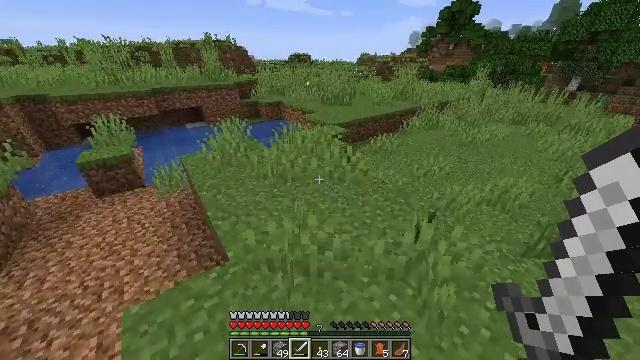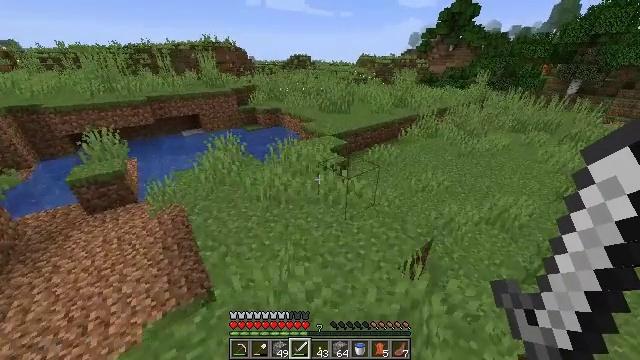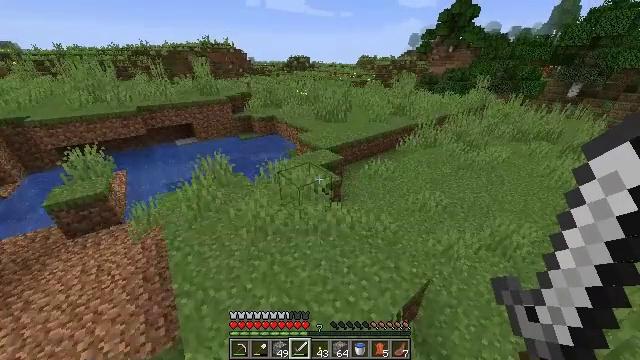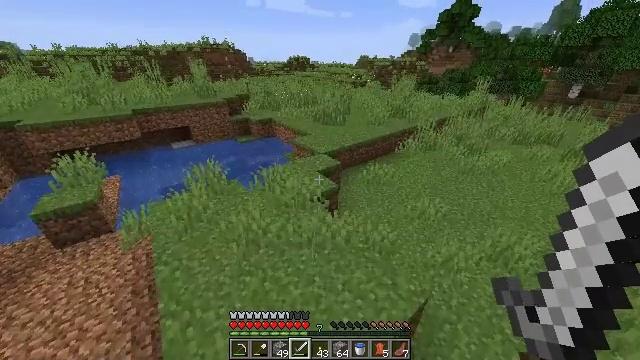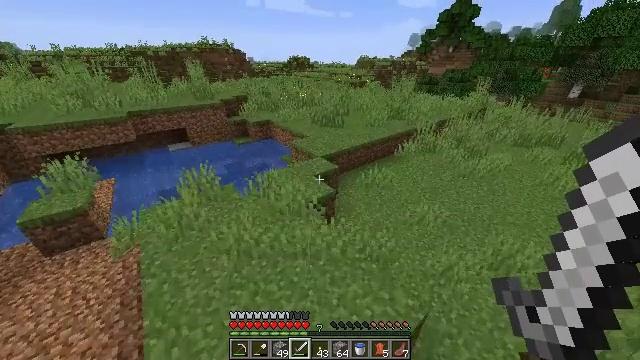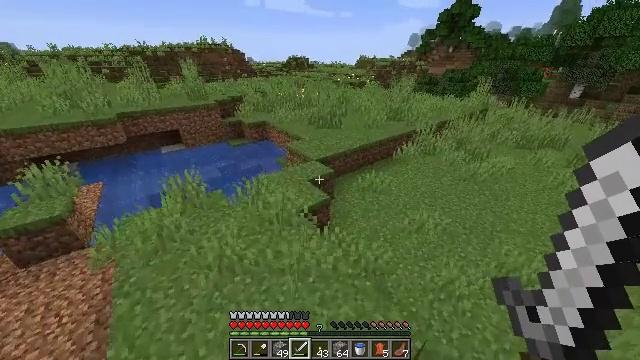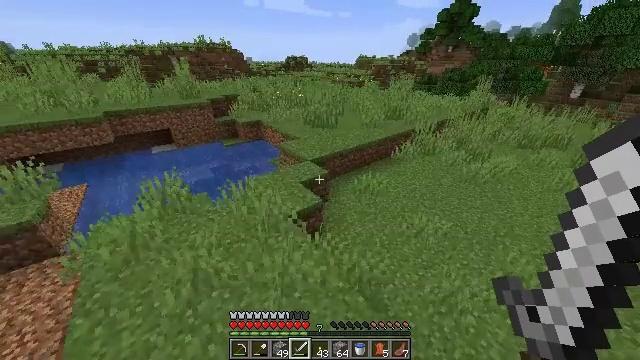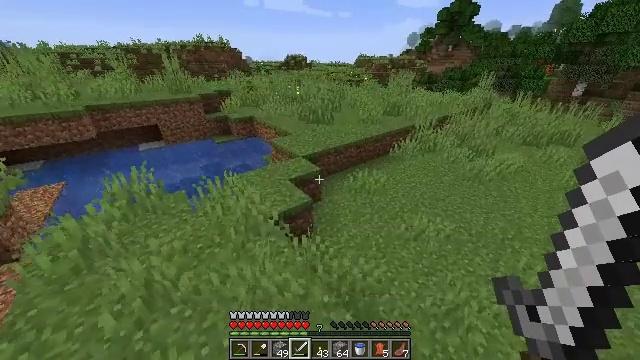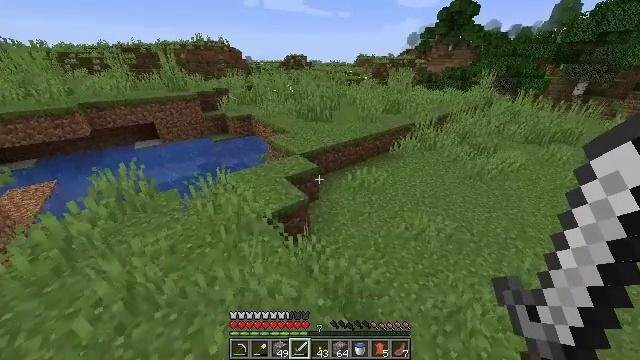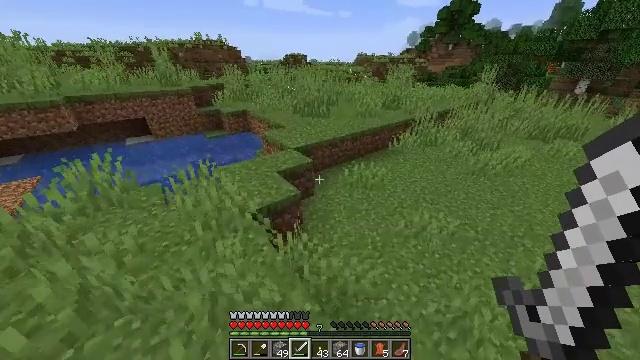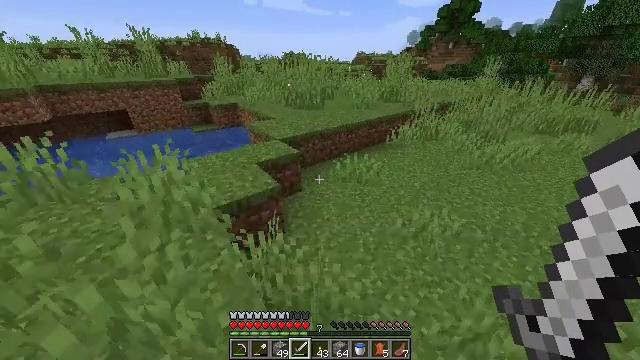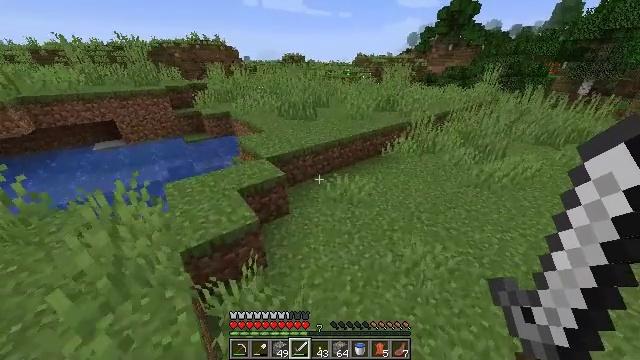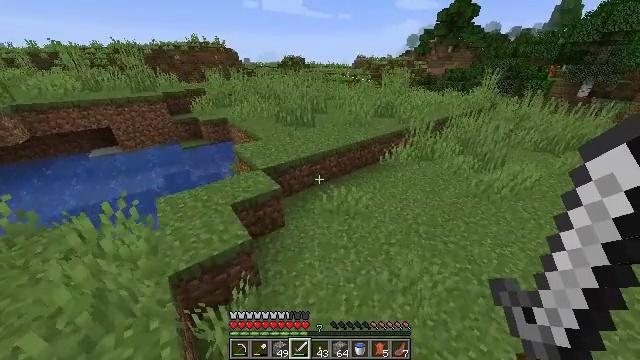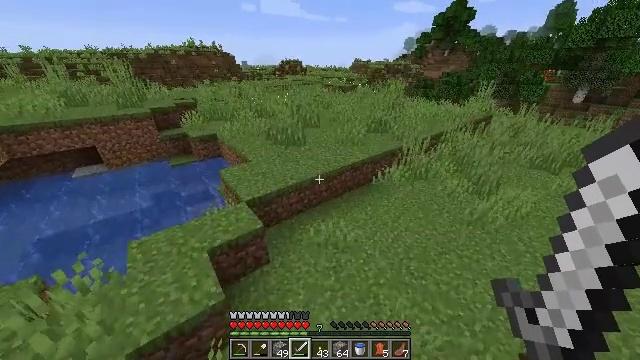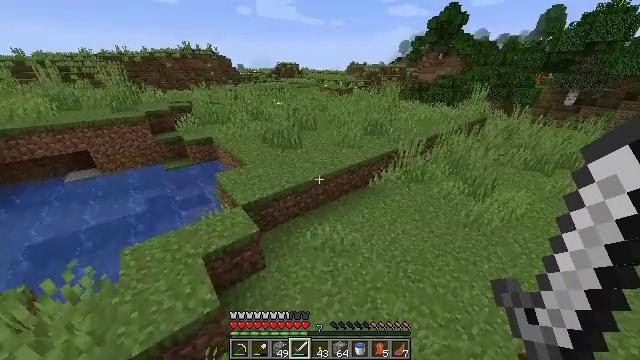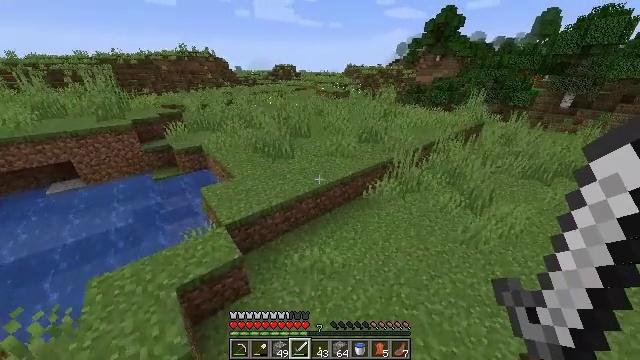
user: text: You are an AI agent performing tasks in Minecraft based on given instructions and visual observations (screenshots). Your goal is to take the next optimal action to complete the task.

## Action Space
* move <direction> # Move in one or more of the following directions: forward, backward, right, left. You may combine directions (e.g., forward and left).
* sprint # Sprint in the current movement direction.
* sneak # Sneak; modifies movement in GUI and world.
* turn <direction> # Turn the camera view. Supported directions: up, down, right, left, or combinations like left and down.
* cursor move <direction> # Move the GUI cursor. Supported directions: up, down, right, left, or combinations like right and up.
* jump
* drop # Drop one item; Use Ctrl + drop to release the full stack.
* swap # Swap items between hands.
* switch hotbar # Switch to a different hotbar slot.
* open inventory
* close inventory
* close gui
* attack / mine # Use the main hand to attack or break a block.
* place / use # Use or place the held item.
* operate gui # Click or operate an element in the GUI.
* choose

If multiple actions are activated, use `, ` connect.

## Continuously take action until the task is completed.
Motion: motion action
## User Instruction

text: Drop a peony.
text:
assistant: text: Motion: move forward and move right, sprint, jump
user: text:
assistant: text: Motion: move forward and move right, sprint, jump
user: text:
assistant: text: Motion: move forward and move right, sprint, jump
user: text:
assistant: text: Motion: move forward and move right, sprint, jump
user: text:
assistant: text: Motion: move forward and move right, sprint, jump
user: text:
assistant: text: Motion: move forward and move right, sprint, jump
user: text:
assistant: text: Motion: move forward and move right, sprint, jump
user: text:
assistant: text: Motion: move forward and move right, sprint, jump
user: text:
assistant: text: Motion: move forward and move right, sprint, jump
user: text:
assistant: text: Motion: move forward and move right, sprint, jump
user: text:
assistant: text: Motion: move forward and move right, sprint, jump
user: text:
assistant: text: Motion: move forward and move right, sprint, jump
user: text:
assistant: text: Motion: move forward and move right, sprint, jump
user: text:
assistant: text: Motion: move forward and move right, sprint, jump
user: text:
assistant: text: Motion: move forward and move right, sprint, jump
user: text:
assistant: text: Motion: move forward and move right, sprint, jump
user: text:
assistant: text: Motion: move forward and move right, sprint, jump
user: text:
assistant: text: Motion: move forward and move right, sprint, jump
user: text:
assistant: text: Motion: move forward and move right, sprint, jump
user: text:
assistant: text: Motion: move forward and move right, sprint, jump
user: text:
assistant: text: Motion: move forward and move right, sprint, jump
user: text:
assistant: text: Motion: move forward and move right, sprint, jump
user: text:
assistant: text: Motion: move forward and move right, sprint
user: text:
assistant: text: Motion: move forward, sprint
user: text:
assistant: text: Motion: move forward, sprint, turn left
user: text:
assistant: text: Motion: move forward, sprint, turn left
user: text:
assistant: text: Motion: move forward, sprint, turn left and up
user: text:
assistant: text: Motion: move forward, sprint, turn left
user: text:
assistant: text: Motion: move forward, sprint
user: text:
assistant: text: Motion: move forward, sprint, jump